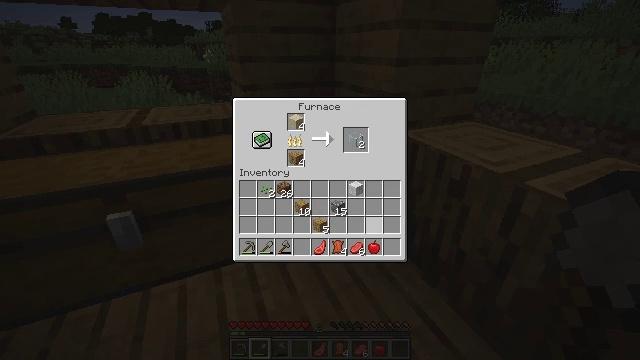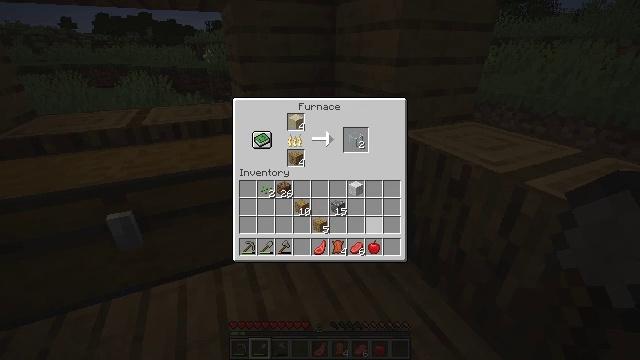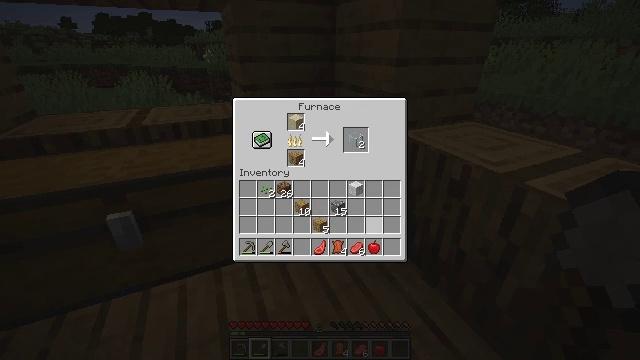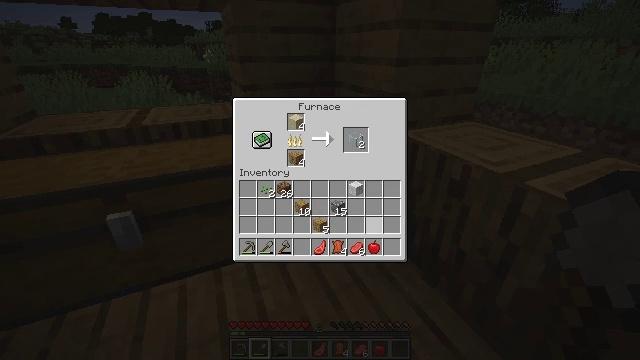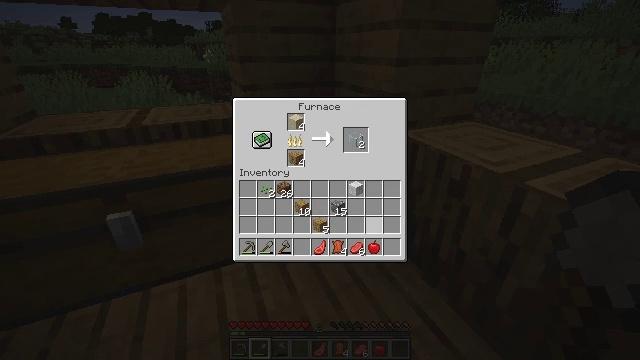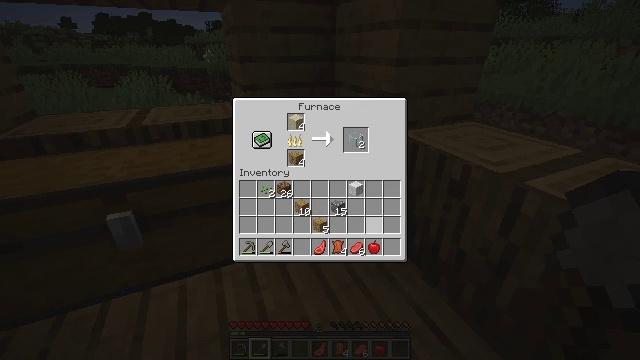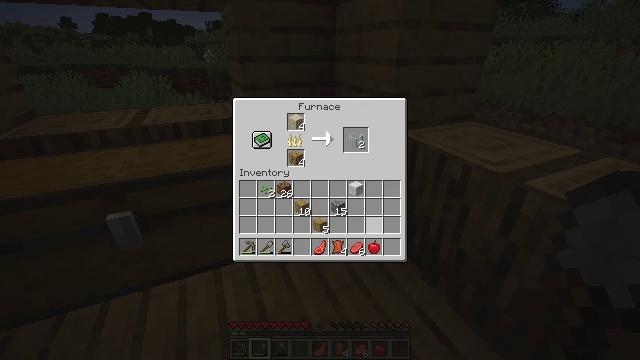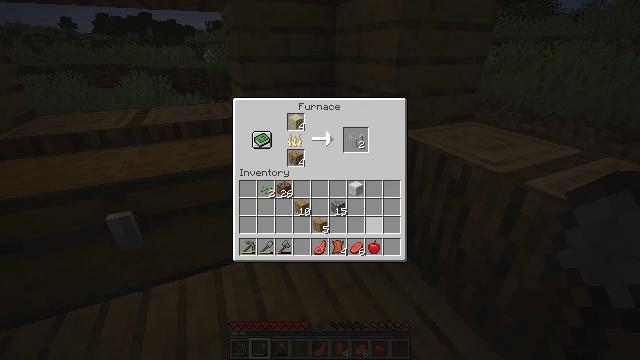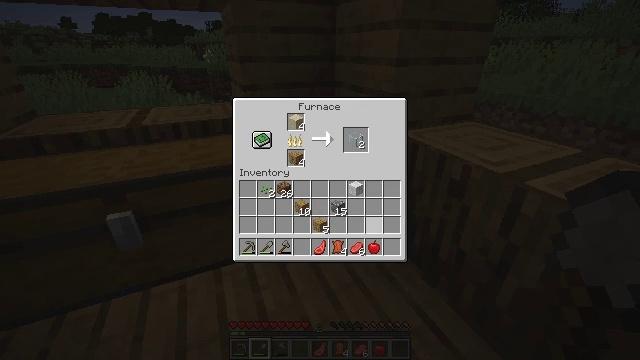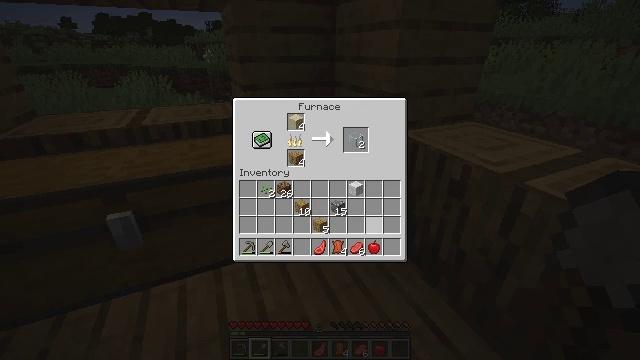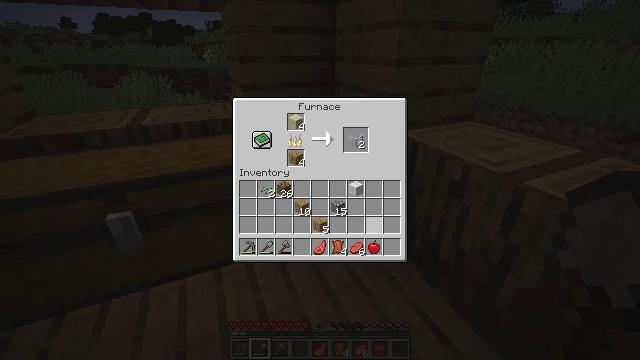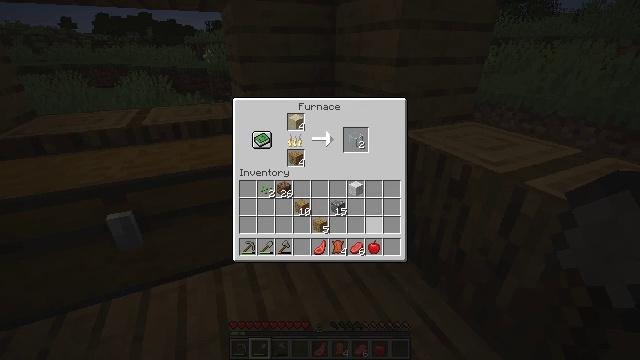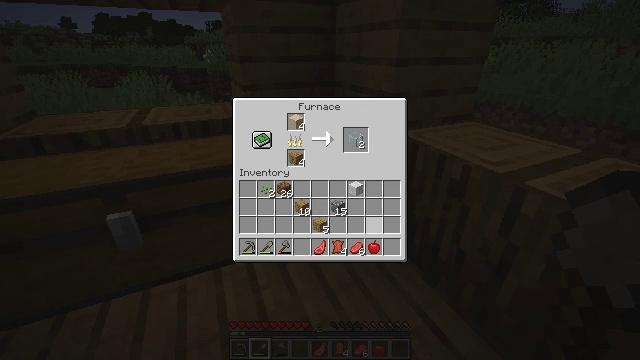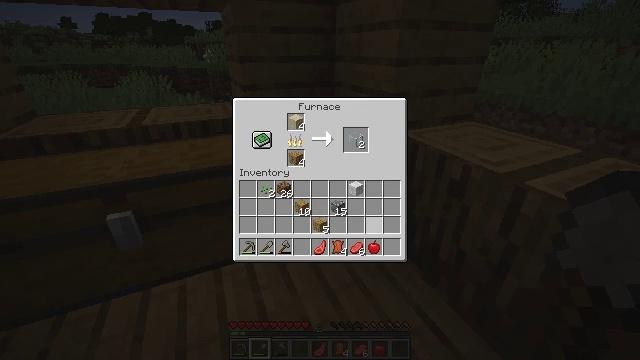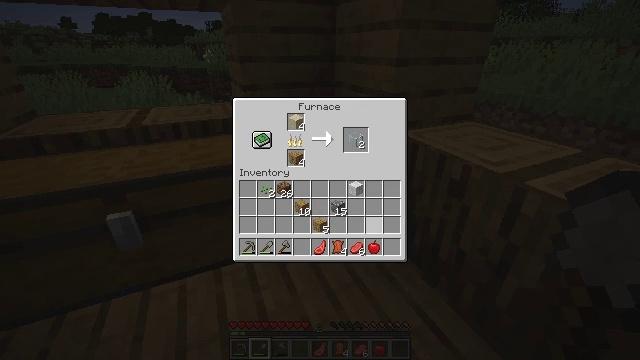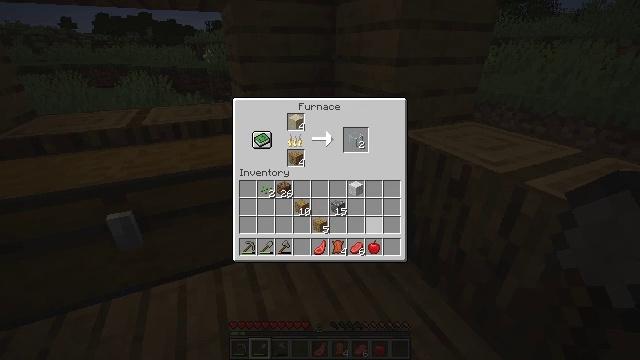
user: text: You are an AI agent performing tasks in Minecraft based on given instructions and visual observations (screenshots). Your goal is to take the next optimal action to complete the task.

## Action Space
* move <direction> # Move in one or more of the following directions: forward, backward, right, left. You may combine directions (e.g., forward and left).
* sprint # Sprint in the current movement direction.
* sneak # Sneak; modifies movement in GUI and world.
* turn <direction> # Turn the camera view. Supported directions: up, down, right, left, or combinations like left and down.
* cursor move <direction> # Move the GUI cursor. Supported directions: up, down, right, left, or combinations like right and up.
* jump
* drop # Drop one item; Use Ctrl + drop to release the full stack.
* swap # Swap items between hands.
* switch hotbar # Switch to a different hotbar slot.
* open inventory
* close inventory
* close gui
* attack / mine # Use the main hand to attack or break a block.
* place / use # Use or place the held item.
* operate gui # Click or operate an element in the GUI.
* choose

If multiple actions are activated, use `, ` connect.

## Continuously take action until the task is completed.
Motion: motion action
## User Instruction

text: craft item air
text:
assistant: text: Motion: no_op
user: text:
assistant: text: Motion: no_op
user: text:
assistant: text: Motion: no_op
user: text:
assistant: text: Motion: no_op
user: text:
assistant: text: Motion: no_op
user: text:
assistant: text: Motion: no_op
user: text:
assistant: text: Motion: no_op
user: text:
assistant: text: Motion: no_op
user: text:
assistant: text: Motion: no_op
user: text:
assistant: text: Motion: no_op
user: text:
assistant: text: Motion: no_op
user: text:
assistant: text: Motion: no_op
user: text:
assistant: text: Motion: no_op
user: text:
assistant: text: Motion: no_op
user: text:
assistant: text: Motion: no_op
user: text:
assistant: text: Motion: no_op
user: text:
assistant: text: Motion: no_op
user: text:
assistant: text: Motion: no_op
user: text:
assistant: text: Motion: no_op
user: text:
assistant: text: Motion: no_op
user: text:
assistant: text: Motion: no_op
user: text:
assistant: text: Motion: no_op
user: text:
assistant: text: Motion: no_op
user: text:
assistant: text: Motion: no_op
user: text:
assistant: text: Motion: no_op
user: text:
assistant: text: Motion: no_op
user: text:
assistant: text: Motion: no_op
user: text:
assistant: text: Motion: no_op
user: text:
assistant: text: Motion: no_op
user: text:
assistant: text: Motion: no_op